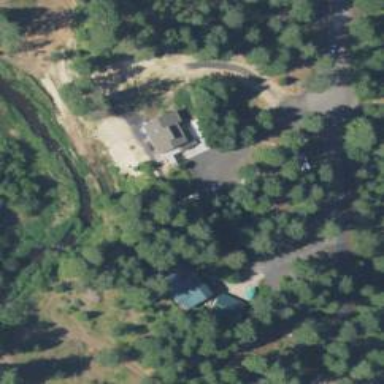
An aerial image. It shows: Driveway leading to service road.